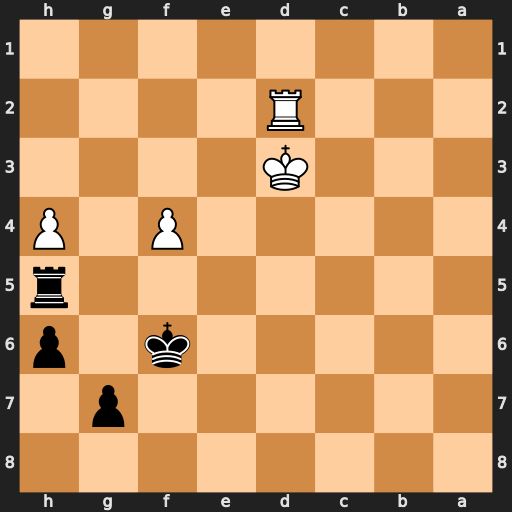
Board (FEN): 8/6p1/5k1p/7r/5P1P/3K4/3R4/8
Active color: b
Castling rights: -
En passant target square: -
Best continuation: Rd5+ Ke2 Rxd2+